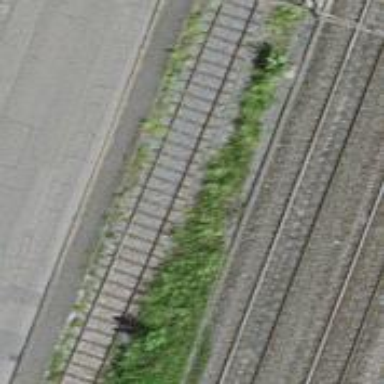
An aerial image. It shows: Single-track electrified rail service spur with contact line.